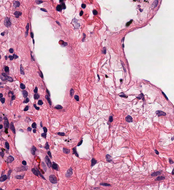
Tumor epithelial tissue: no
Tumor-associated stroma tissue: yes
Normal tissue: no